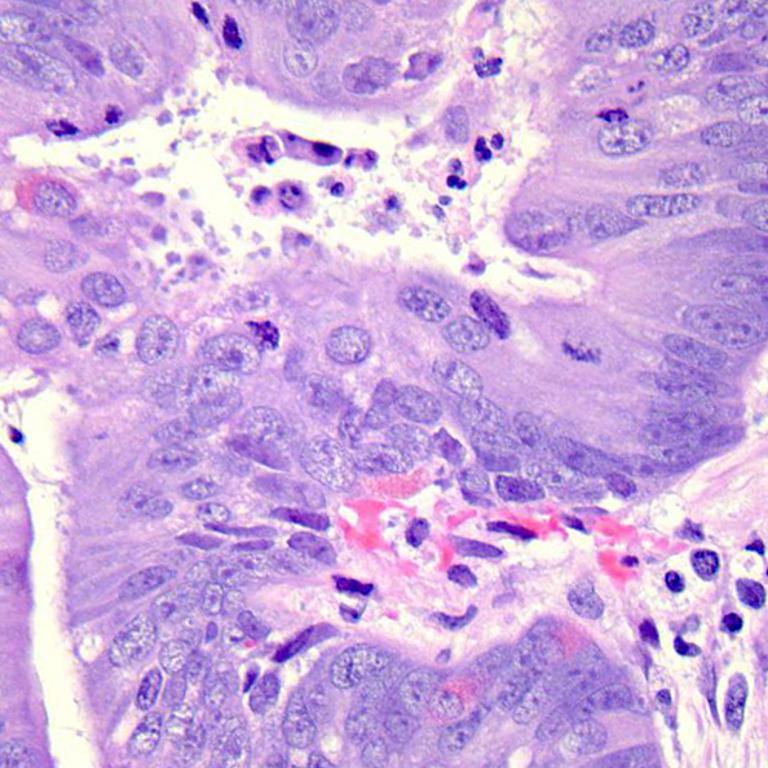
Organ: colon
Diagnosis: adenocarcinomas